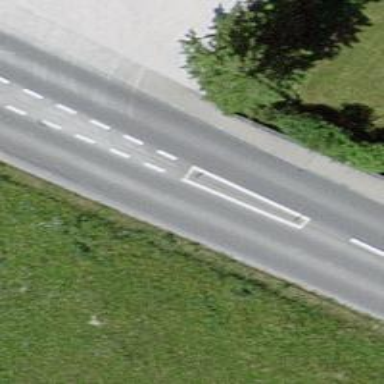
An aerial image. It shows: Primary highway.